Field crop: maize
Growth stage: 2
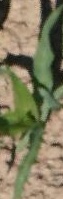
Species: maize